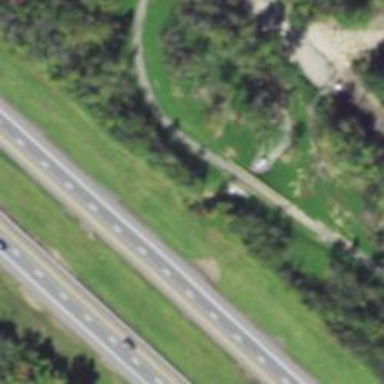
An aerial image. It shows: Culvert tunnel.